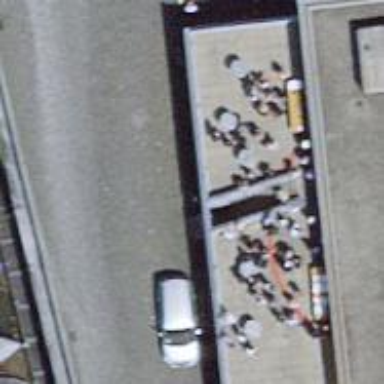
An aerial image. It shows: Red bench.